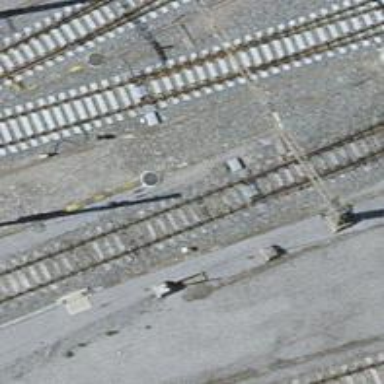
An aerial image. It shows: Railway switch.